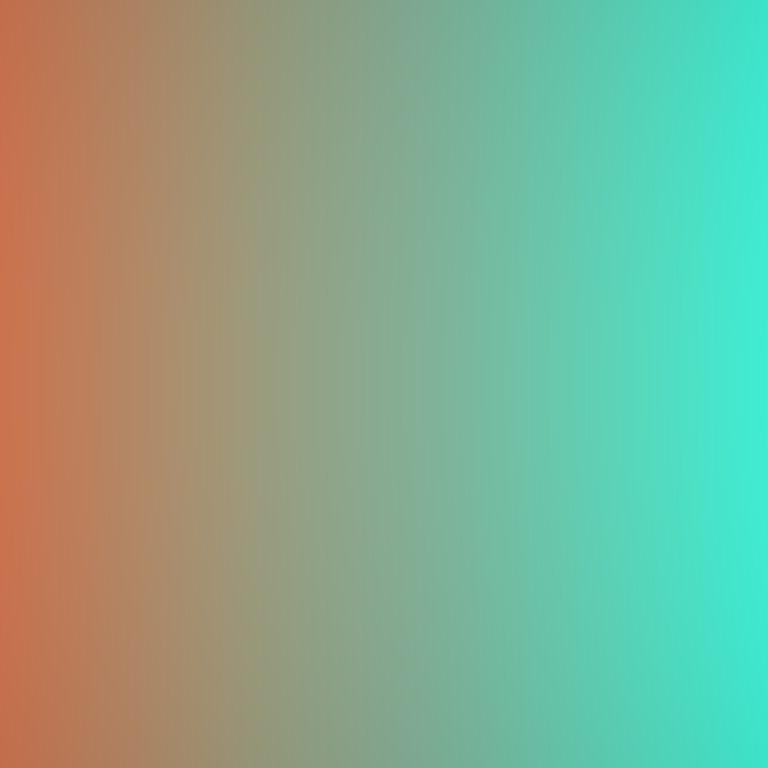
Abstract light effect, smooth gradient from warm orange to cool teal, calm atmosphere, soft blend, no room, no furniture, no objects.